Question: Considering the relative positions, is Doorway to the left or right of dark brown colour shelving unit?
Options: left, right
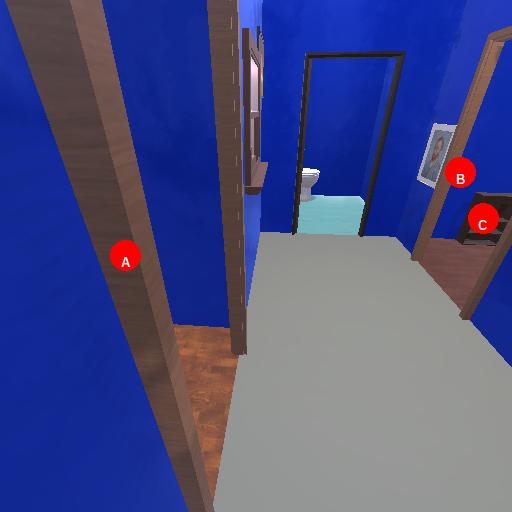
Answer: left